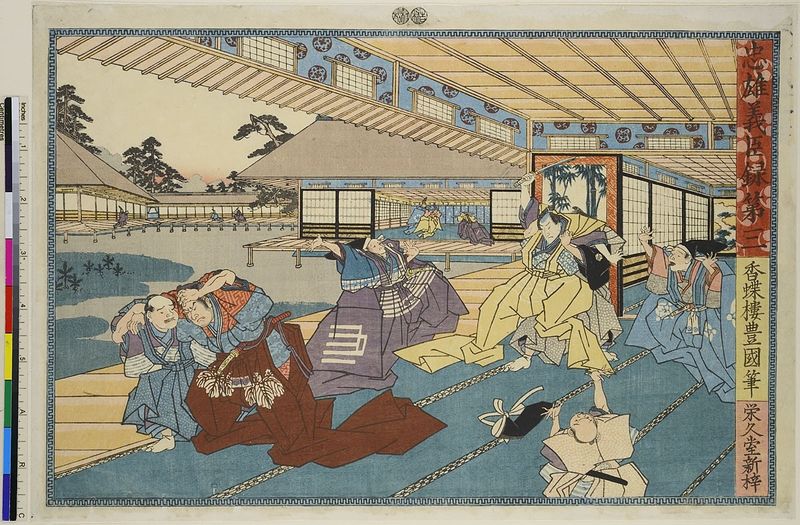
Titel: Dritter Akt, aus: Das Schatzhaus der 47 treuen Vasallen
Künstler: Utagawa Kunisada
Standort: Hamburg
Institution: Museum für Kunst und Gewerbe Hamburg
Schlagwörter: blau, mann, bäume, stadt, männer, haus, rot, falten, kind, personen, theater, holzschnitt, japan, angst, japanisch, schriftzeichen, tusche, loggia, veranda, asien, druckgraphik, druckgrafik, herrscher, china, ereignis, zeit, farbholzschnitt, situation, kimono, ereignisbild, kabuki, edo, reproduktionen, druckerzeugnisse, theateraufführung, ukiyo